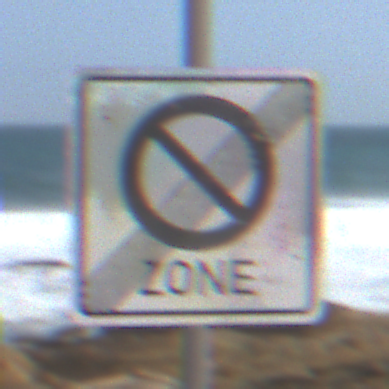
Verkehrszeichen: EndeEingeschraenktesHalteverbotZone
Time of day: Midday
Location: Outdoor (Nature)
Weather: PartlyCloudy
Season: NotSpecified
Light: Natural